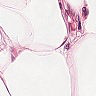
Metastatic tissue present: no